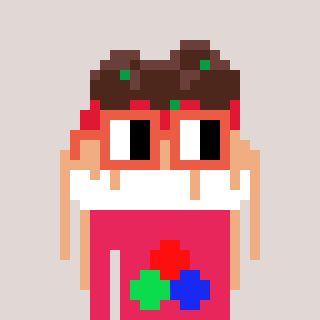
a pixel art character with square orange glasses, a spaghetti-shaped head and a redpinkish-colored body on a warm background